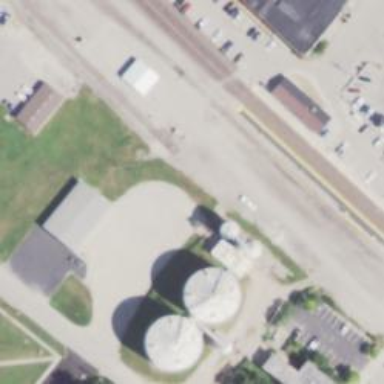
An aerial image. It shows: Silo.